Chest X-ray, AP view. Patient: 41 years old, sex M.
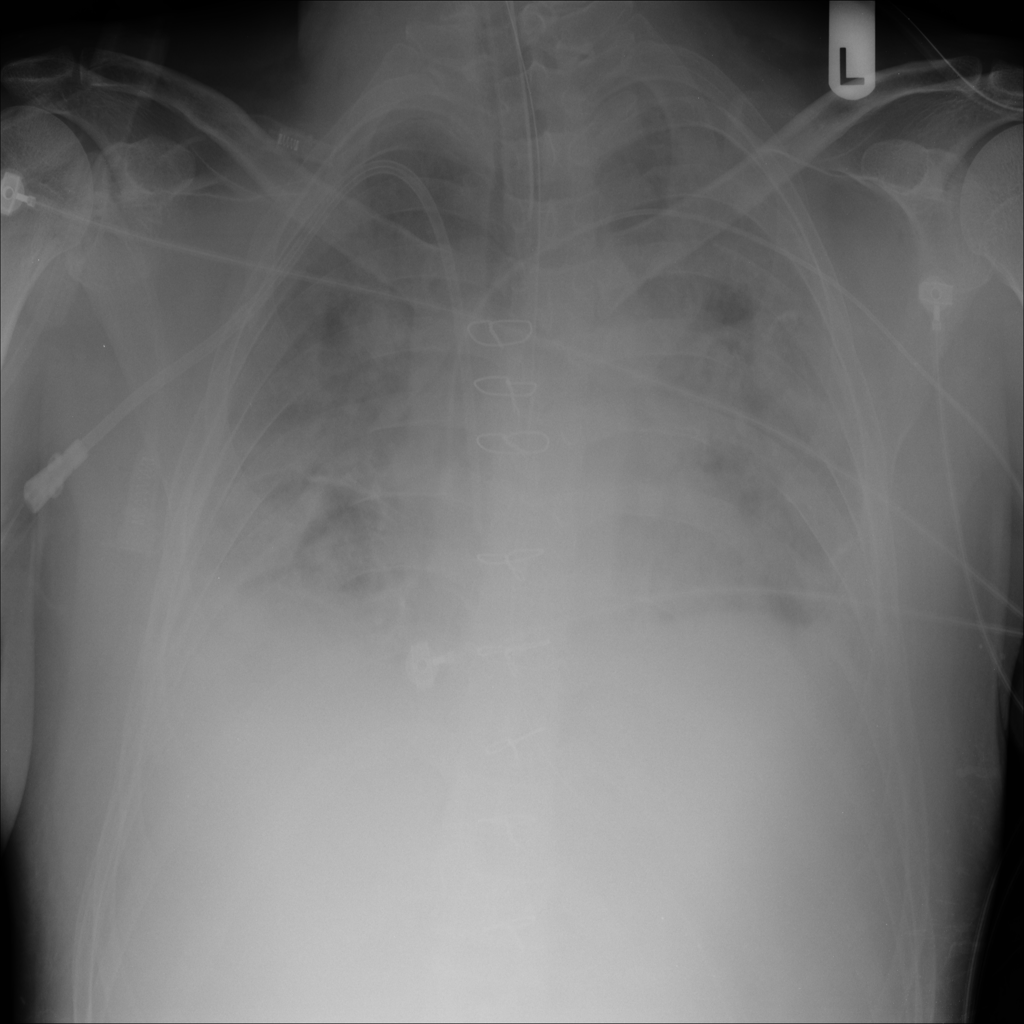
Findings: Infiltration